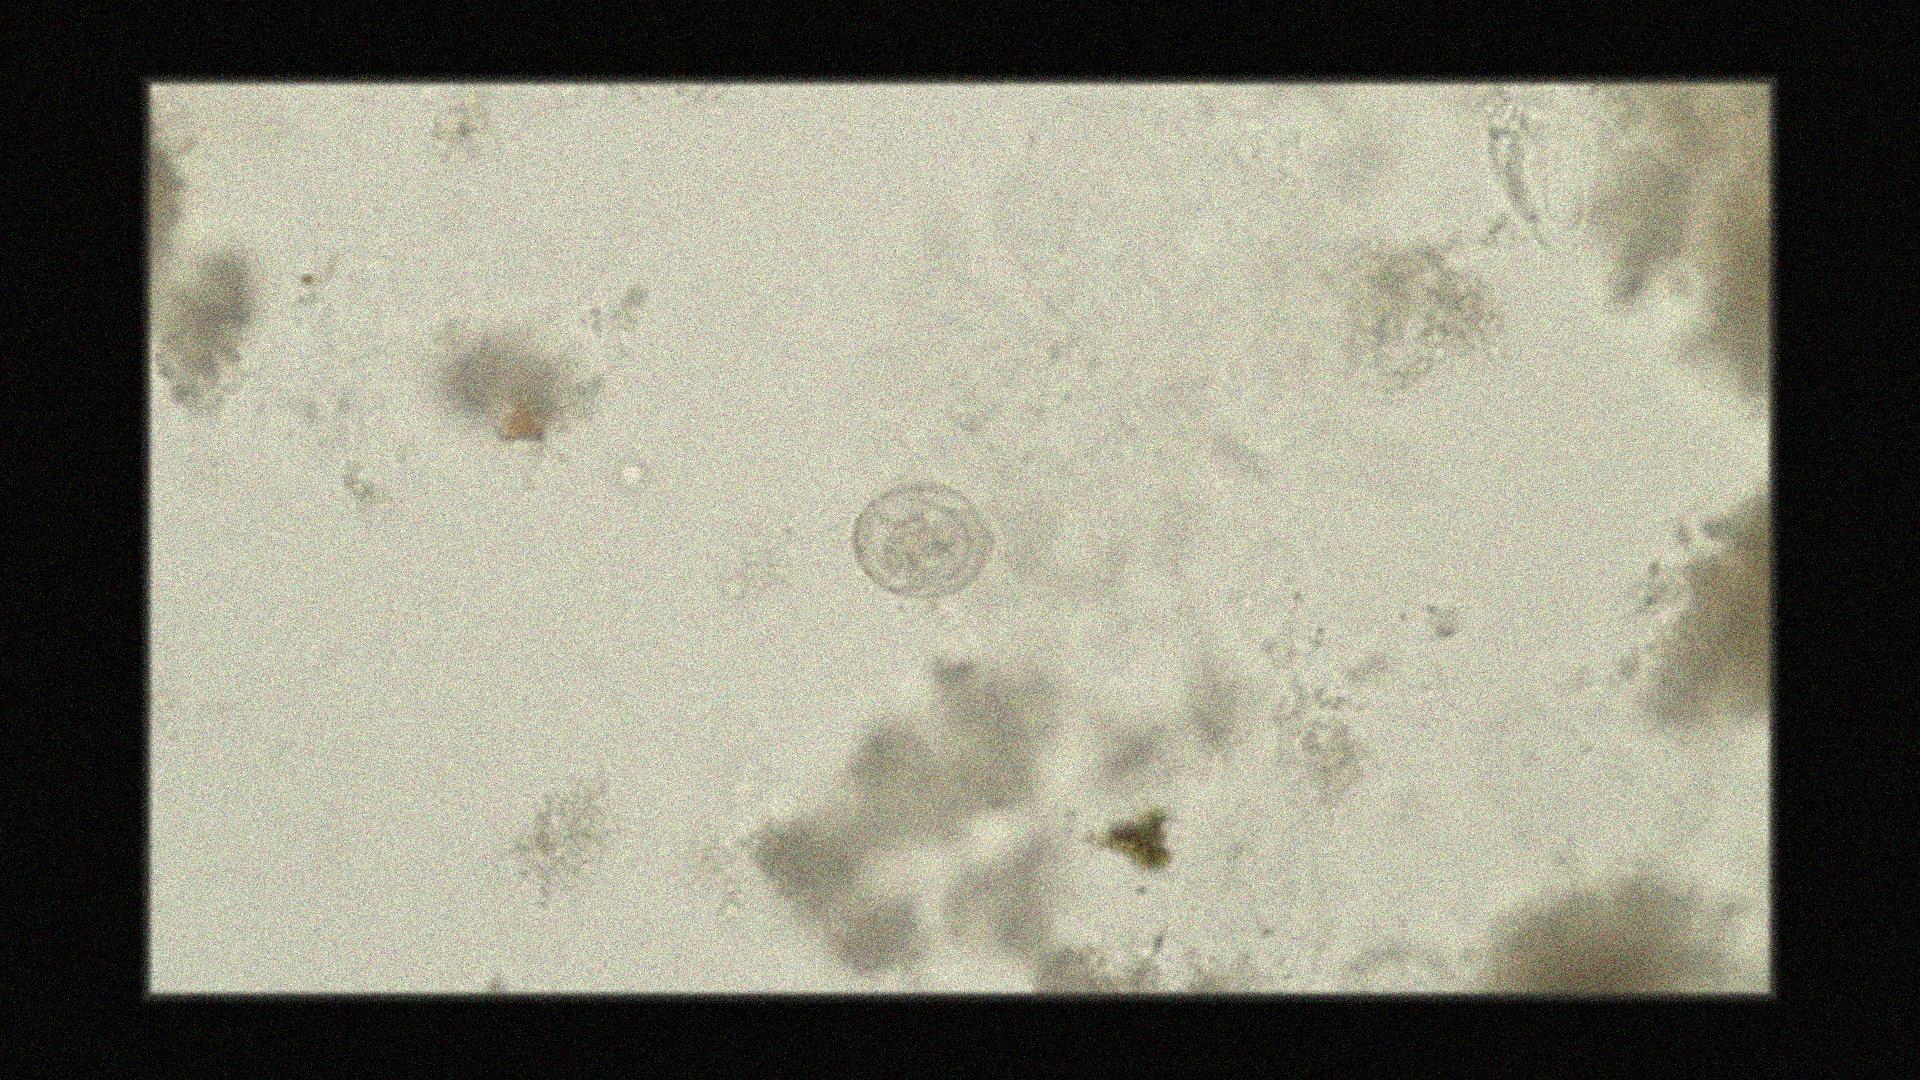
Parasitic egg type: Hymenolepis nana